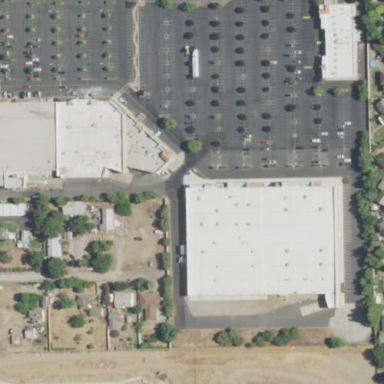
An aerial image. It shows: Retail area.